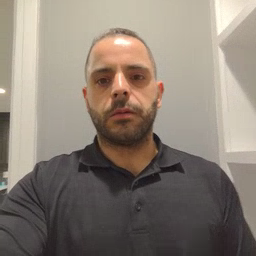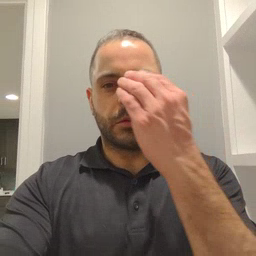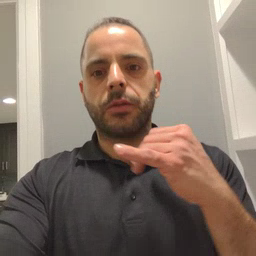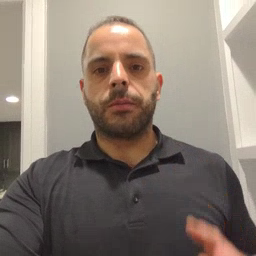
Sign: pajamas